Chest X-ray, PA view. Patient: 48 years old, sex F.
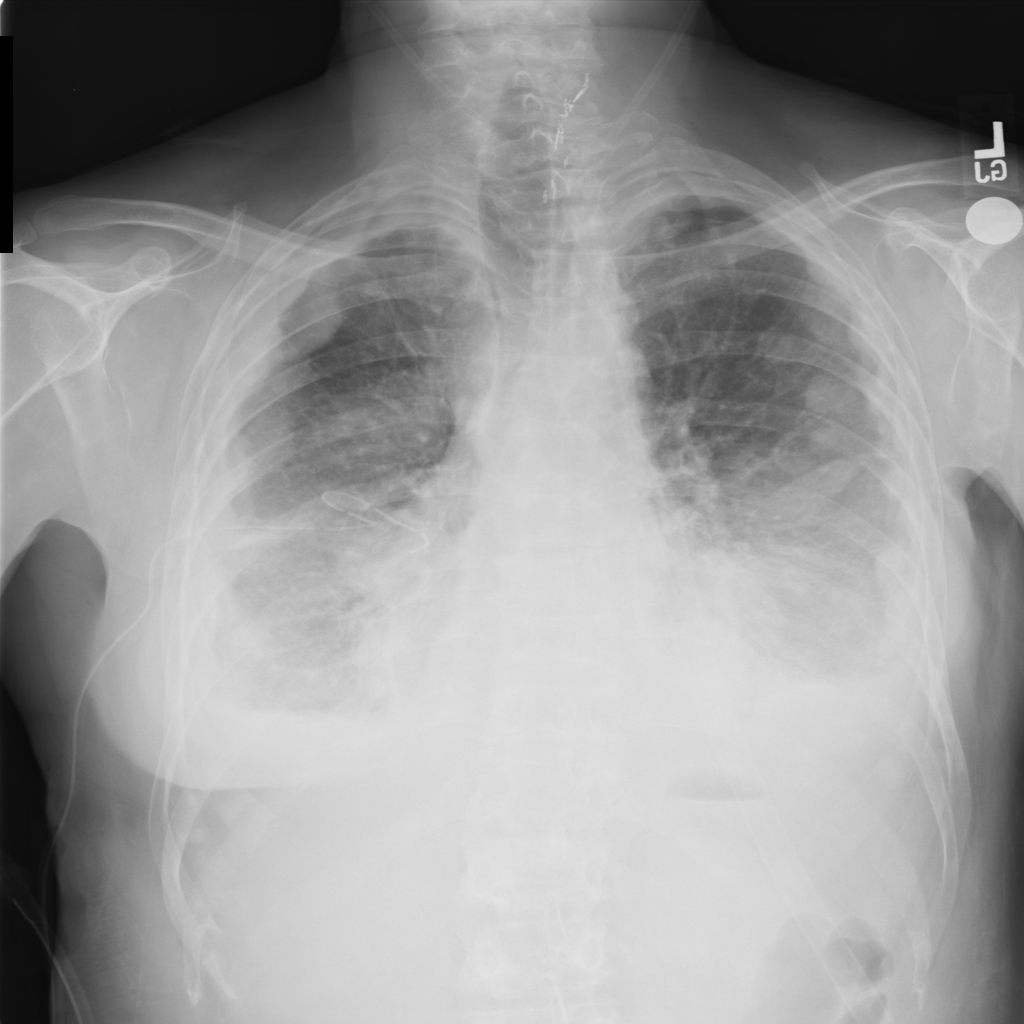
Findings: Nodule, Pleural_Thickening